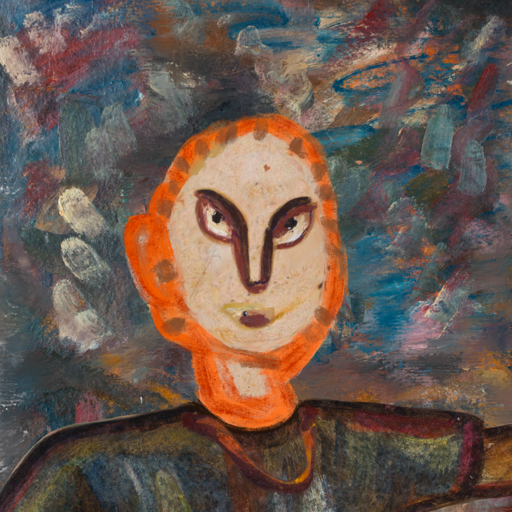
Background: Boggyland, Head And Neck Front: Rupkatha, Face Front: After_Raid, Bust: Mosgoul, Hair Front: Blank, Head Accessory: Blank, Second Necklace: Comrade, Necklace: Blank, Baby: Blank